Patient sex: M
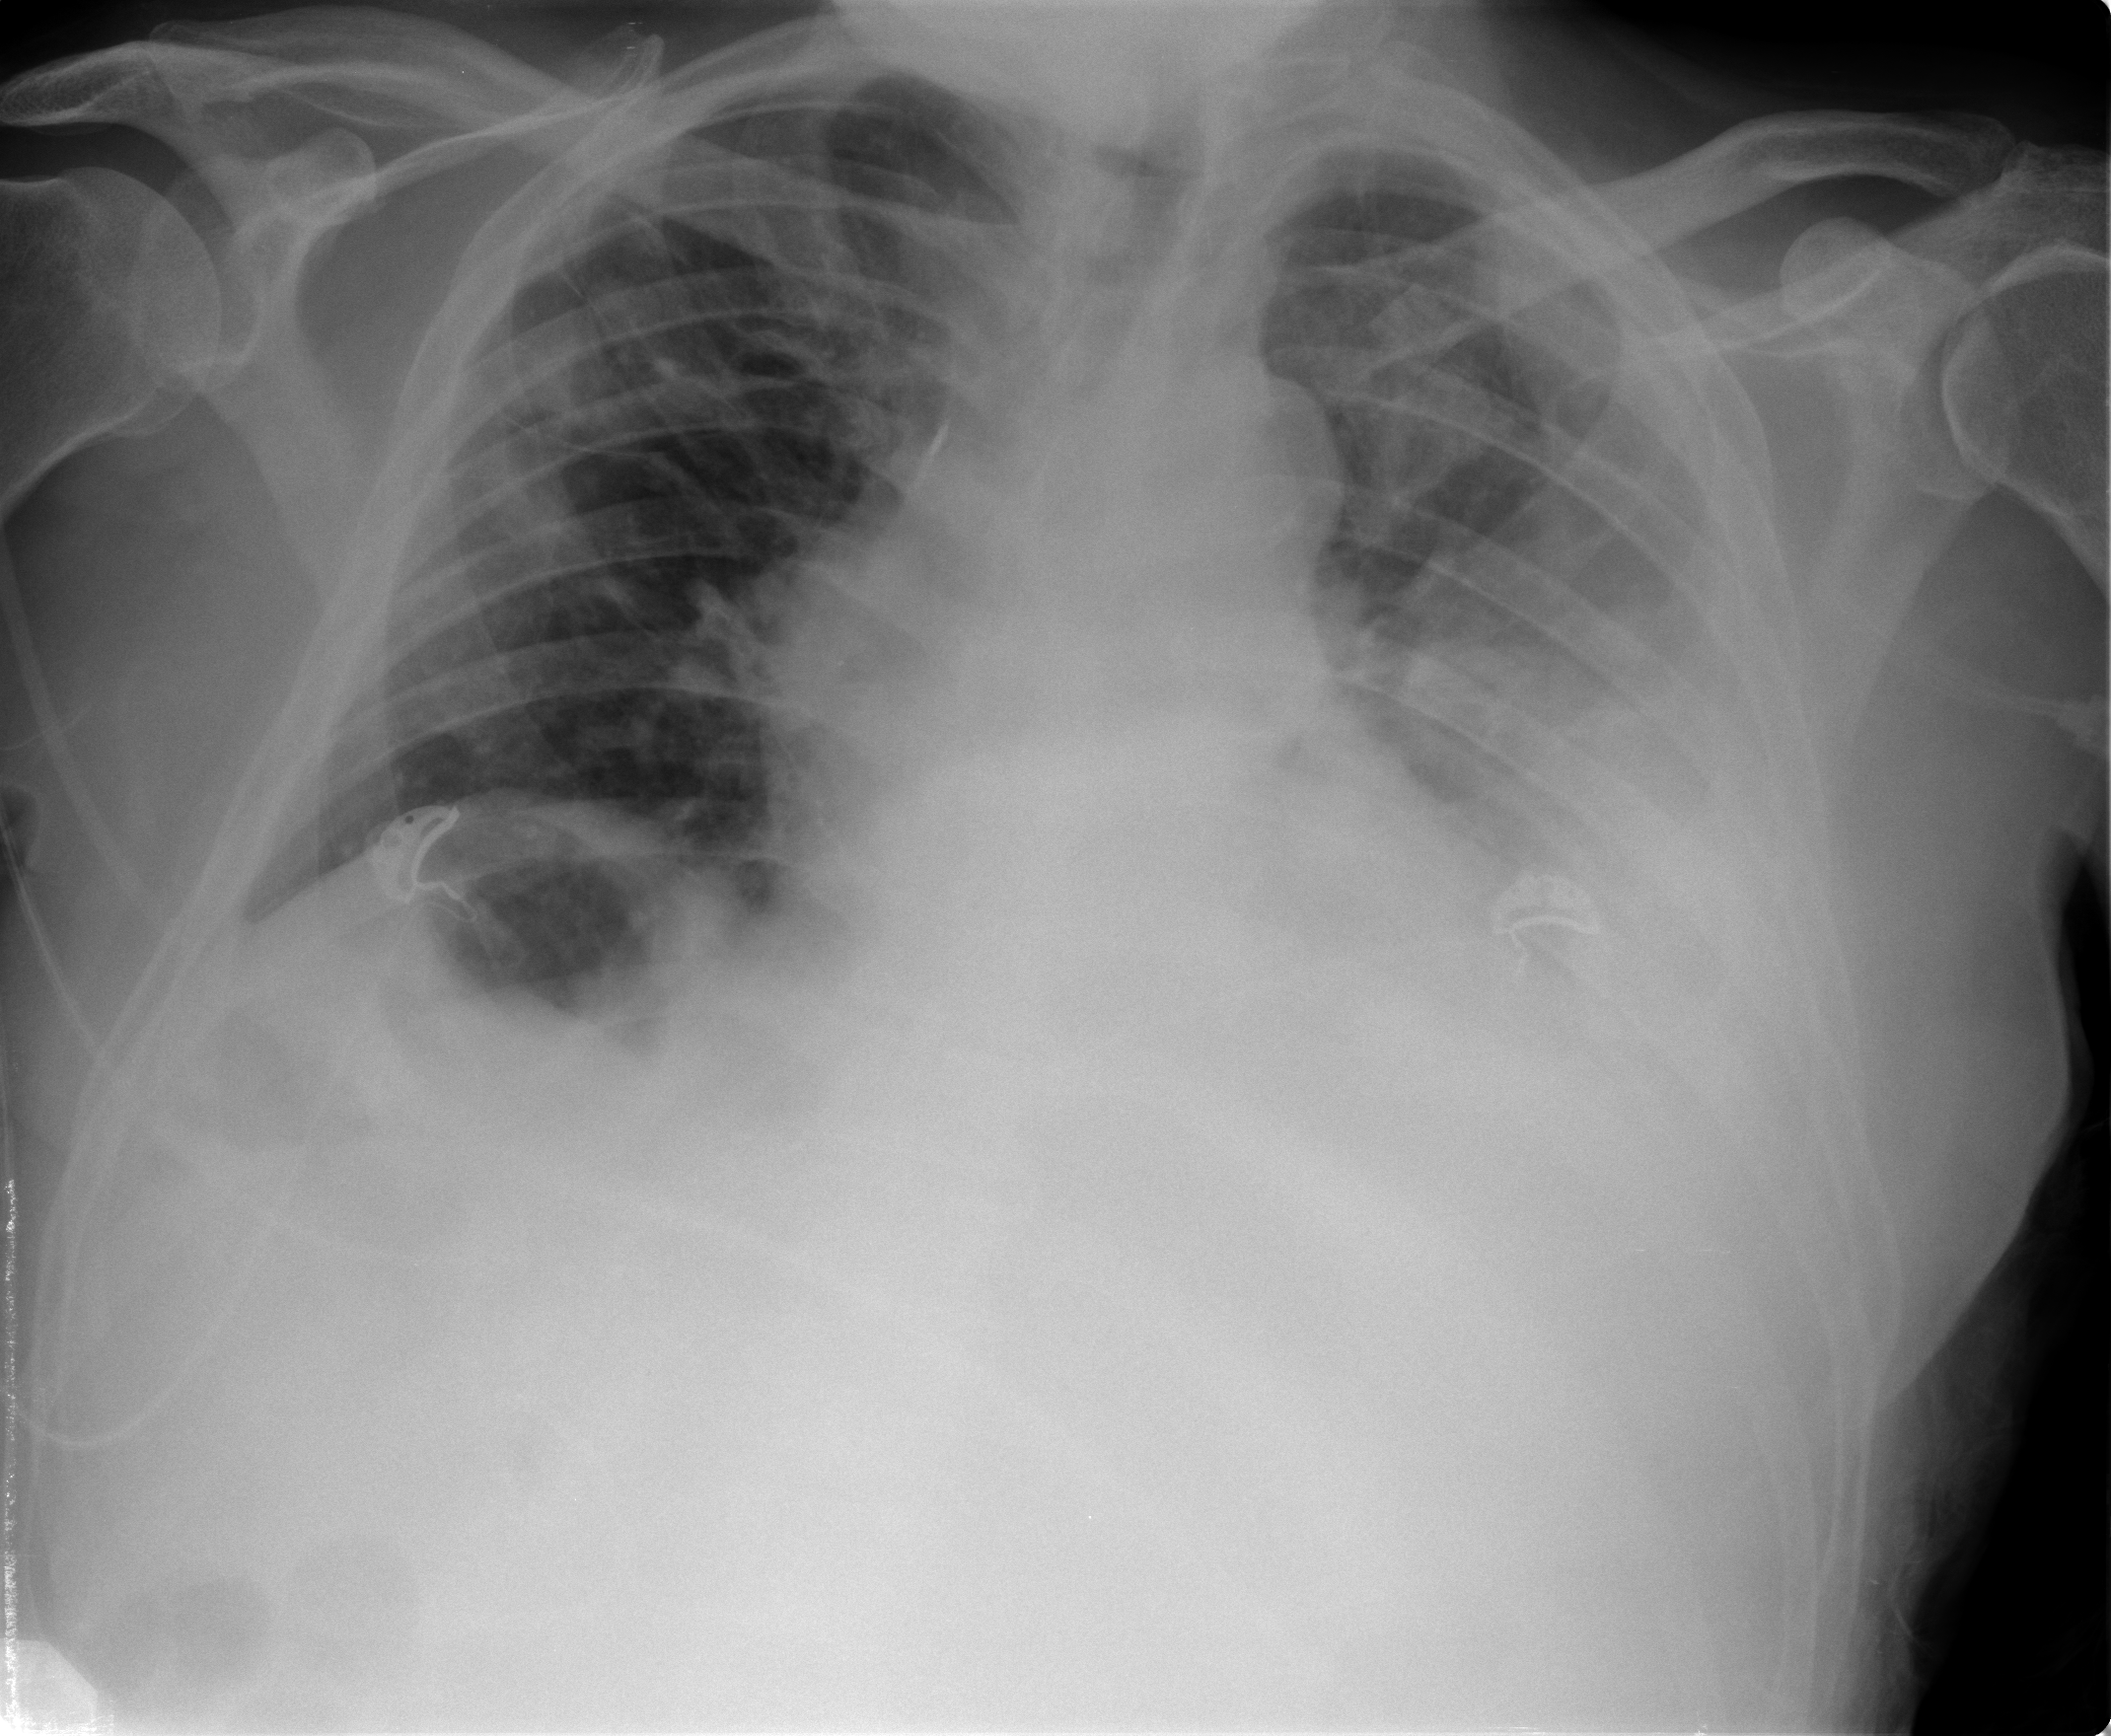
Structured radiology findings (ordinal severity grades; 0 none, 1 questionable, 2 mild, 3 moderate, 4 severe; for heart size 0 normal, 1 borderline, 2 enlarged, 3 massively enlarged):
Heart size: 2
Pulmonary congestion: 2
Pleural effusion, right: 2
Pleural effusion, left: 3
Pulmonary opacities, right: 0
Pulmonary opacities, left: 0
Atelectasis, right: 2
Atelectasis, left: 3